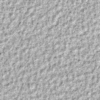
Label: not_dusty